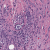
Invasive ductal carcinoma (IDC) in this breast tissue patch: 0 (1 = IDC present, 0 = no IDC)